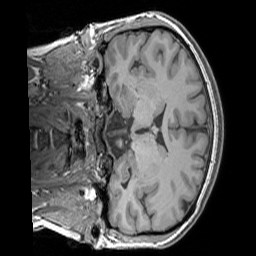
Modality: T1w
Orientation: coronal
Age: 40
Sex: female
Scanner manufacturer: siemens
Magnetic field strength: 3 T
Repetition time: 1.83 s
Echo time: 0.00303 s